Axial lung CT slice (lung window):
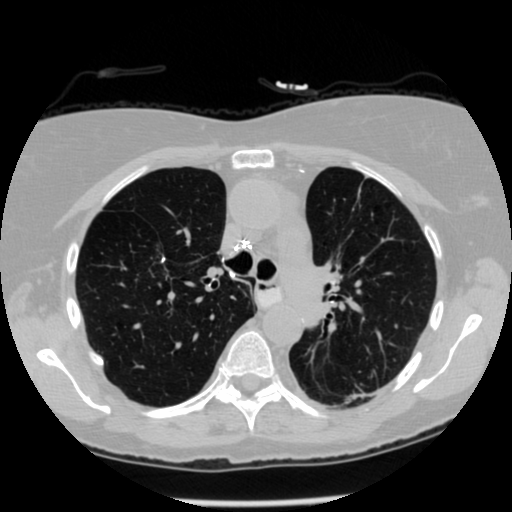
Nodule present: no